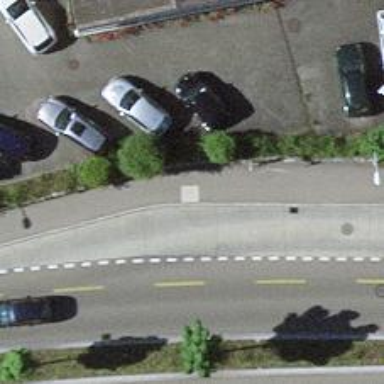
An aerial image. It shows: Bus stop with platform for public transport.